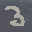
Label: 3